Question: I have HTML Table with 10 rows how I can bind data to the tds?
I have groups where is 10 users and table with 10 rows.
Here Is my html table. I want to insert for example John into first Steve into 5 and so on.
I have this data in SQL server.

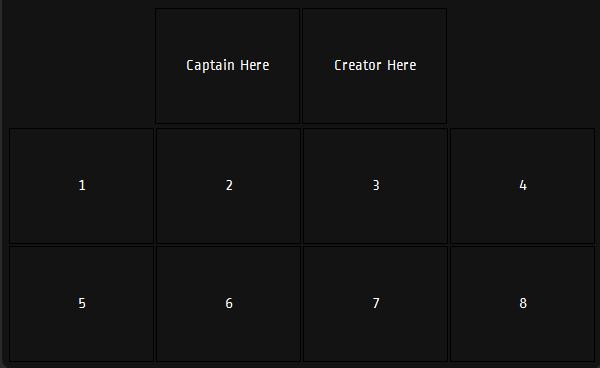
Answer: Try this way..
'''
<table>
<asp:Repeater ID="rpt" runat="server">
<ItemTemplate>
<tr>
<td>
<%#Eval("UserName") %>
</td>
<td>
-
</td>
<td>
<%#Eval("Email") %>
</td>
</tr>
</ItemTemplate>
</asp:Repeater>
</table>
'''